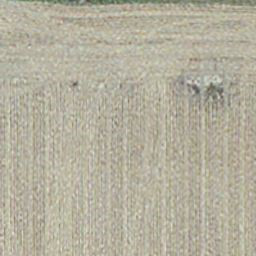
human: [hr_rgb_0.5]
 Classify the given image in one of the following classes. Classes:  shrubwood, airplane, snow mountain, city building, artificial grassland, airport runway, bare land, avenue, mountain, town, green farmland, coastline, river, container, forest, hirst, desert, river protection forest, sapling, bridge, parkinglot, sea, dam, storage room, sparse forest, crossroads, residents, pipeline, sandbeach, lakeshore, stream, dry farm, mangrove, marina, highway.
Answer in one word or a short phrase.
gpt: dry farm